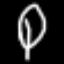
Label: leaf